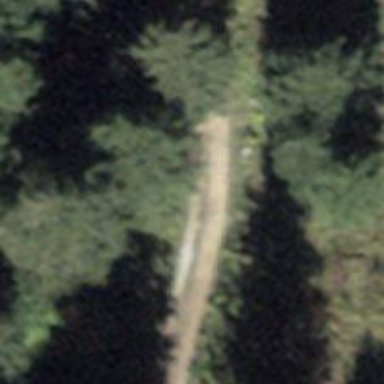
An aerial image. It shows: Track road with grade3 tracktype.